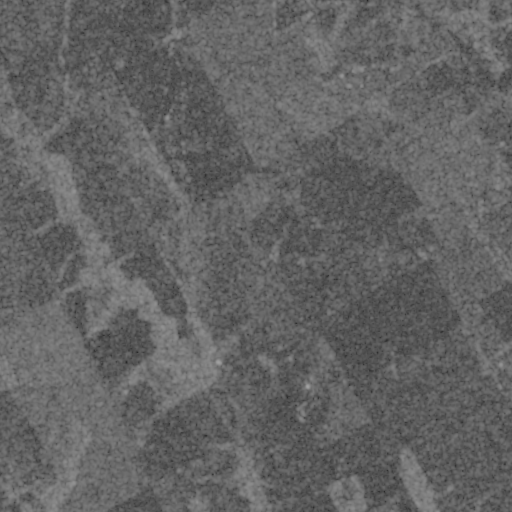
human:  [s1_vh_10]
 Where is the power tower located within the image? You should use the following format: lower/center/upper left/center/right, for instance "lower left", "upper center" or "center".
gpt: The power tower is located in the upper right of the image.
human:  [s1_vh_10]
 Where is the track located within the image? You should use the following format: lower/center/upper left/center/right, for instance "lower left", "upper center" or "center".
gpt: There is no track in the image.

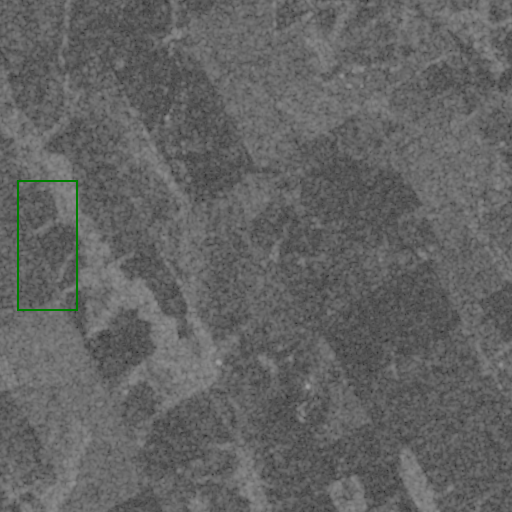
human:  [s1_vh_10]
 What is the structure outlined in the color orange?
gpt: There is no orange outline.
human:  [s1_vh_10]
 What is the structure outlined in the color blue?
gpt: There is no structure outlined in blue.